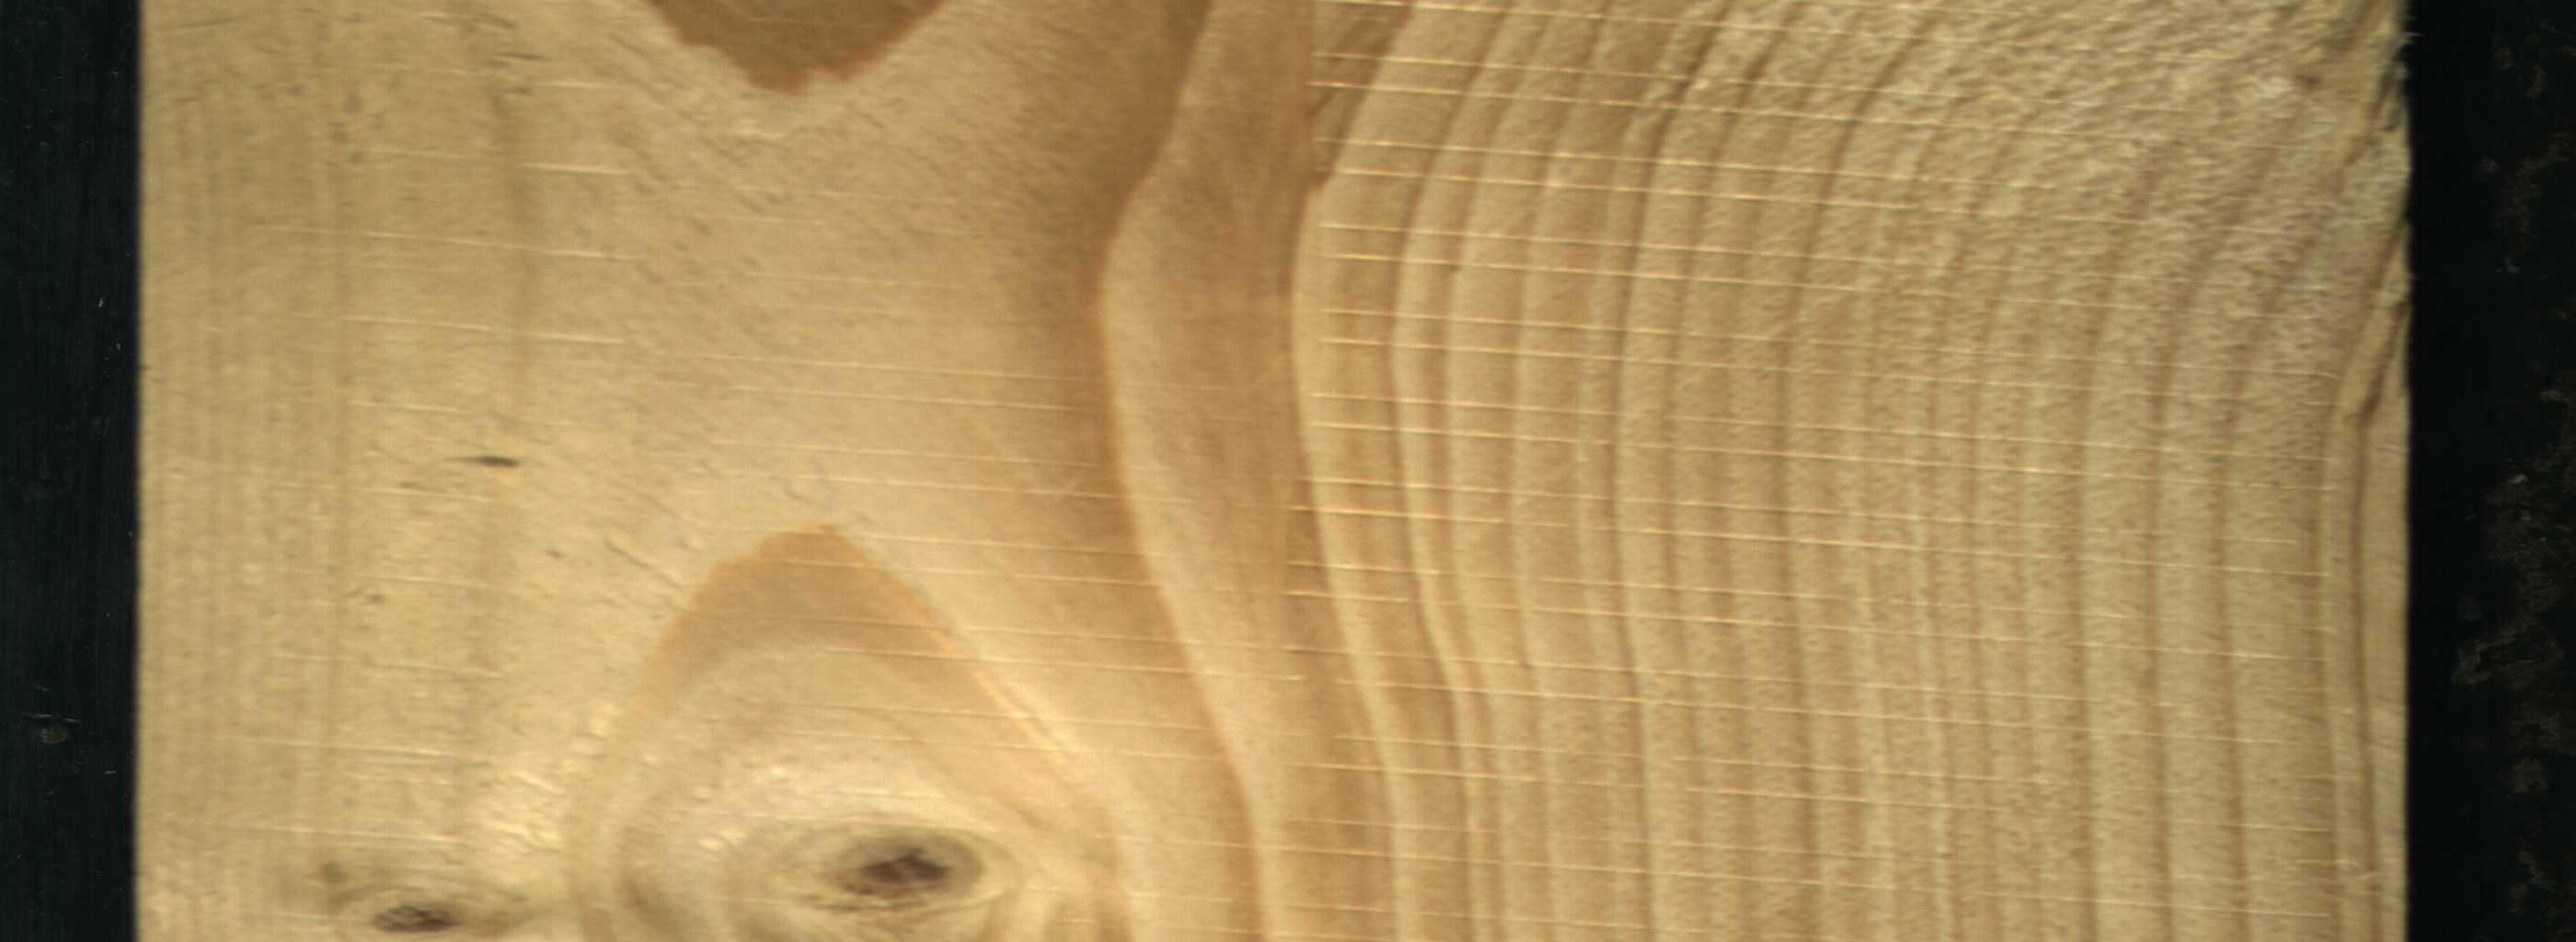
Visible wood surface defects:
Live_Knot
Live_Knot